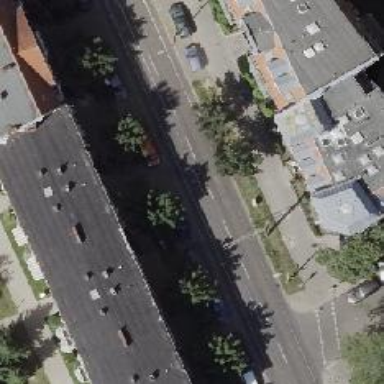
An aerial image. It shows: Secondary road with asphalt surface and separate sidewalks on both sides. The road has bicycle tracks for added safety.